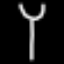
Label: fork